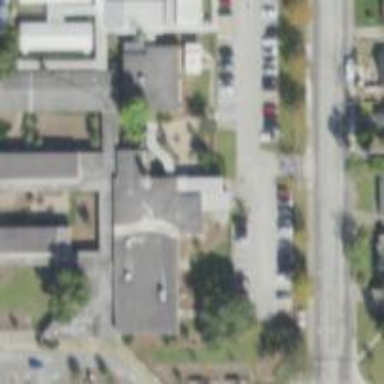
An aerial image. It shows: School.